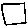
Label: square